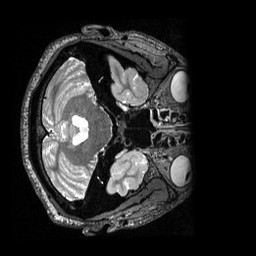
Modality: T2w
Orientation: axial
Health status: healthy
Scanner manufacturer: siemens
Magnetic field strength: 3 T
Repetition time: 3.2 s
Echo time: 0.565 s